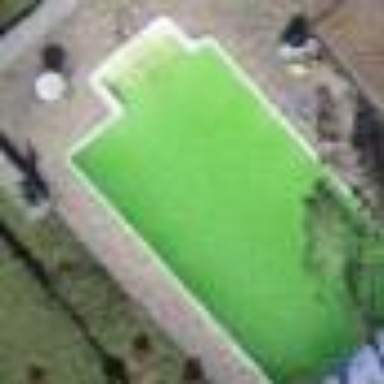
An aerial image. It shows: Swimming pool located in leisure land.